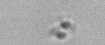
Label: detritus